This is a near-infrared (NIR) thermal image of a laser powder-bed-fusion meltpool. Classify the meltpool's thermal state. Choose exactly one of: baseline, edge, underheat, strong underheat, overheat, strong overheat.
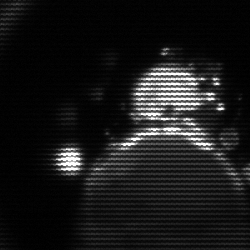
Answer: edge